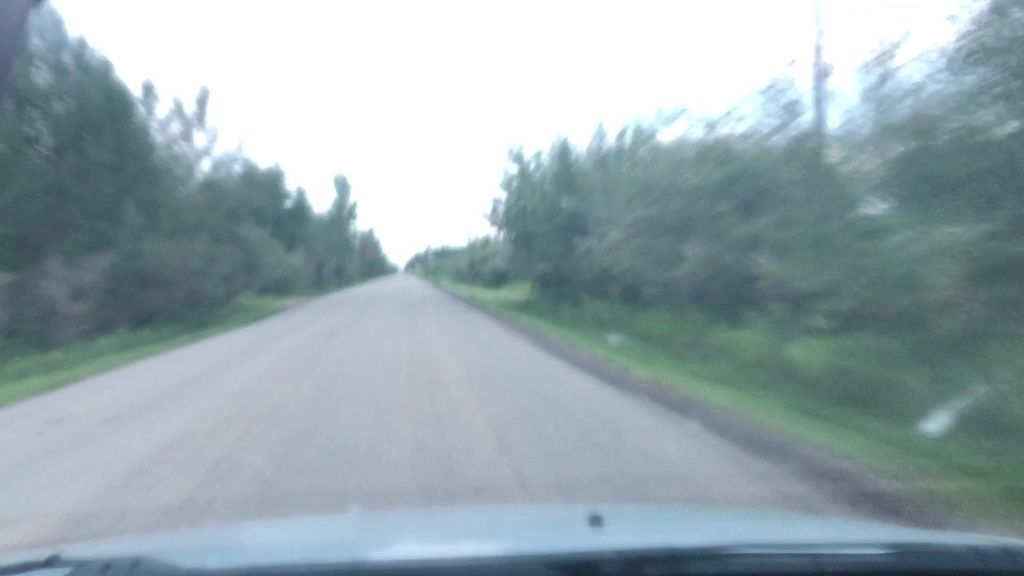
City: edmonton